Field crop: maize
Growth stage: 2
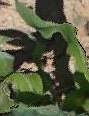
Species: maize